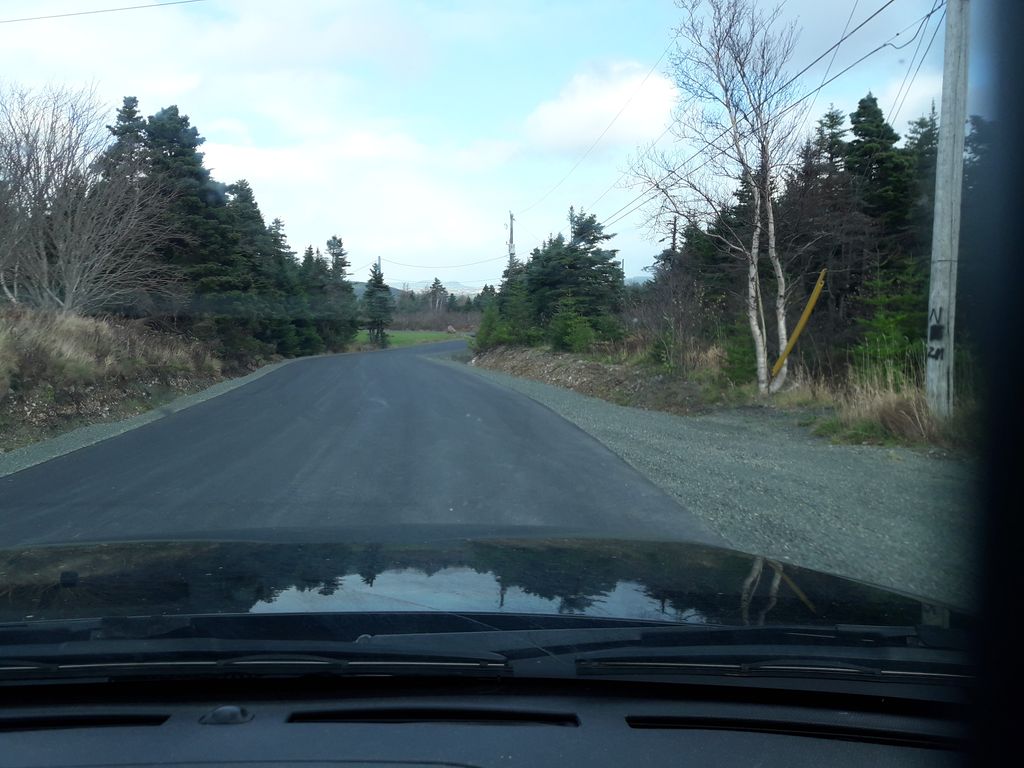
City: st_johns